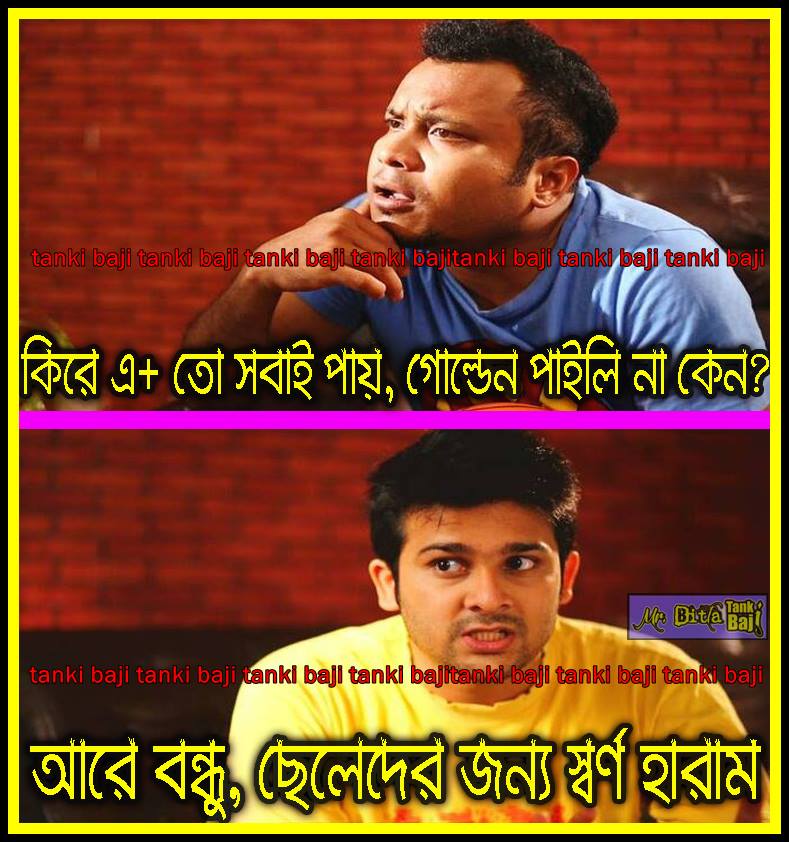
Caption: কিরে A+ তো সবাই পায়, গোল্ডেন পাইলি না কেন? আরে বন্ধু, ছেলেদের জন্য স্বর্ণ হারাম
Label: non-hate